Aerial crown-view tile of a tropical tree (Barro Colorado Island, Panama), acquired 20240813:
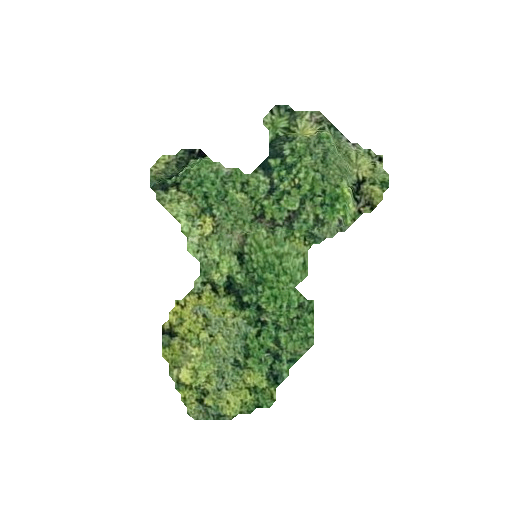
Species: Anacardium excelsum
GBIF accepted scientific name: Anacardium excelsum
Crown area: 62.33 m²